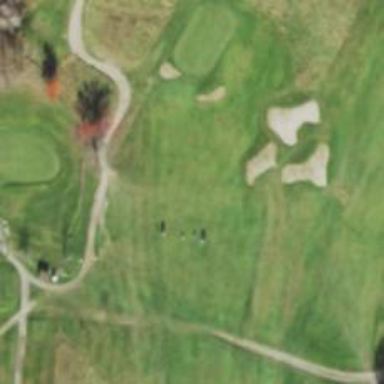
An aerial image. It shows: View of golf hole.